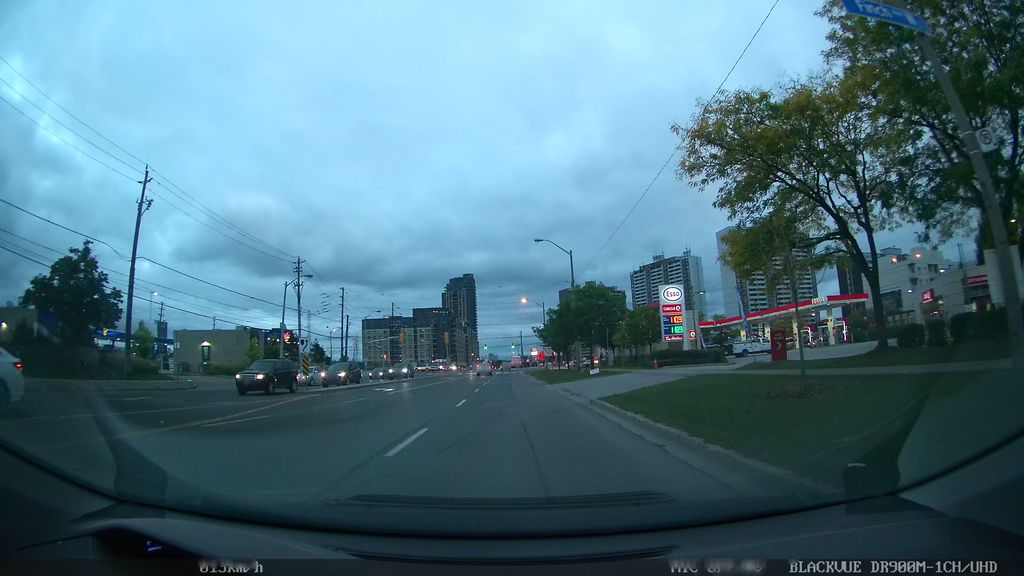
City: toronto